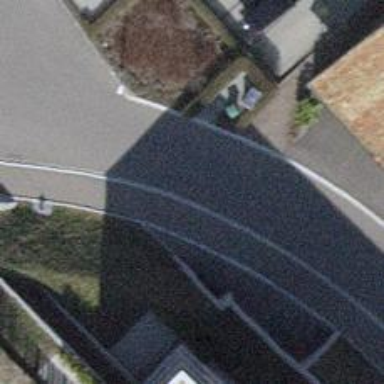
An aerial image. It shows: Retaining wall.